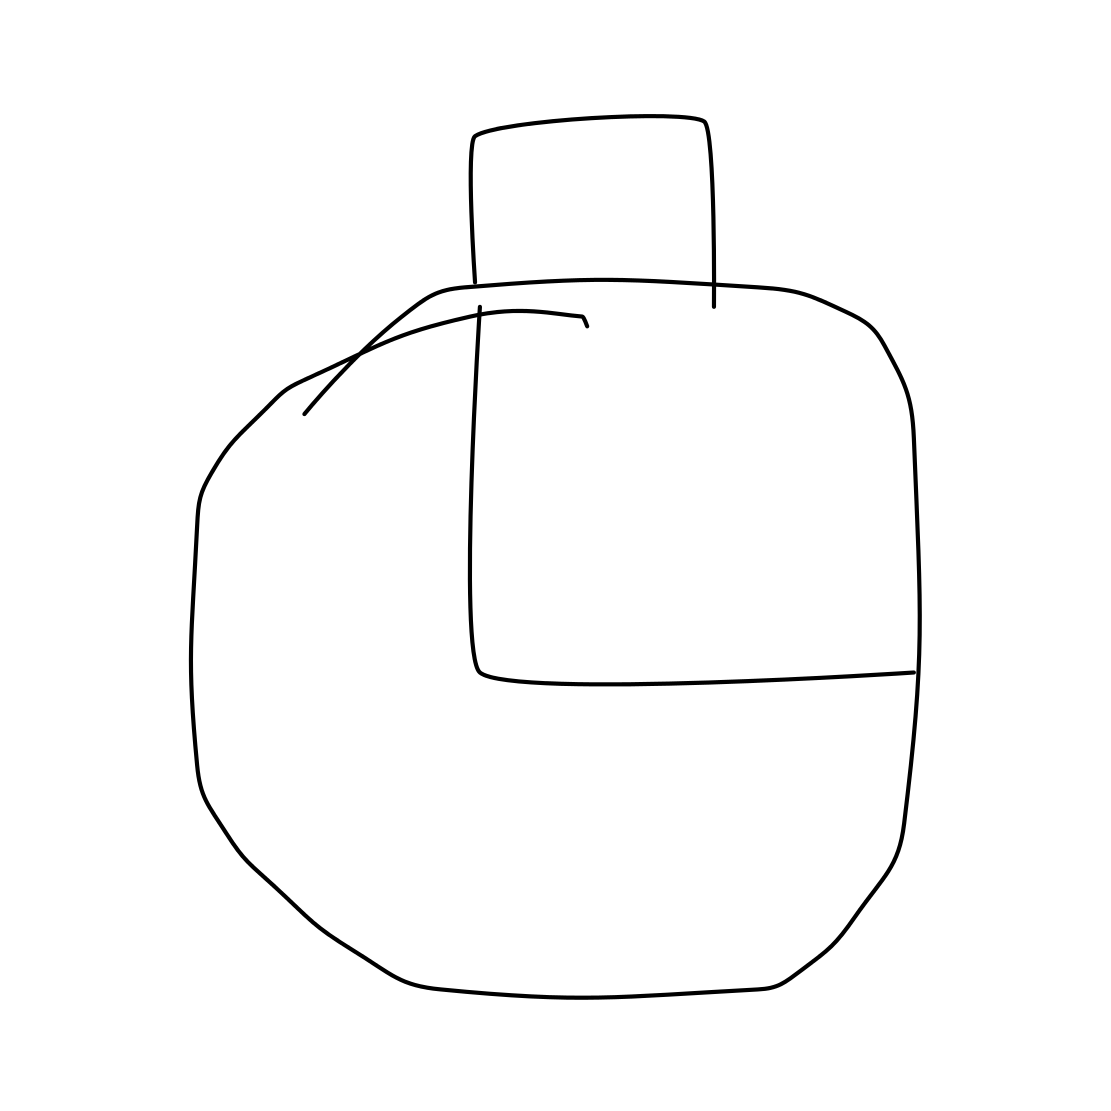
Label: alarm clock